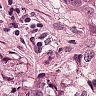
Metastatic tissue present: yes